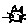
Label: cat